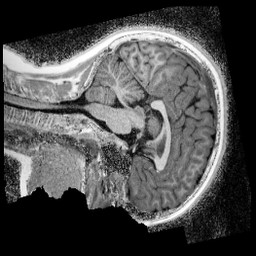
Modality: UNIT1_denoised
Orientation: sagittal
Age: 13
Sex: male
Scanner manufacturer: siemens
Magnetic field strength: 3 T
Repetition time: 4 s
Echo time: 0.00299 s